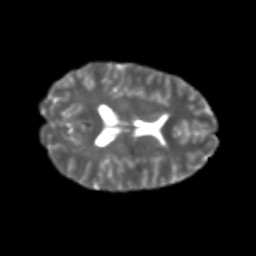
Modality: T2w
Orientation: axial
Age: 26
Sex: female
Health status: healthy
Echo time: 0.074 s